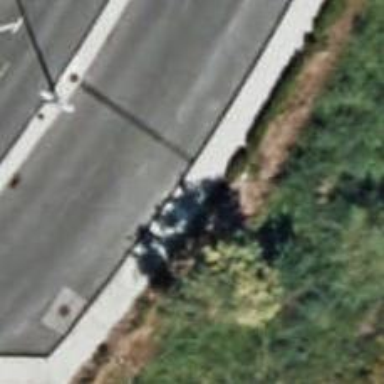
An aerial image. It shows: Sidewalk along the footway.